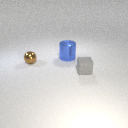
small brown metal sphere behind small gray rubber cube